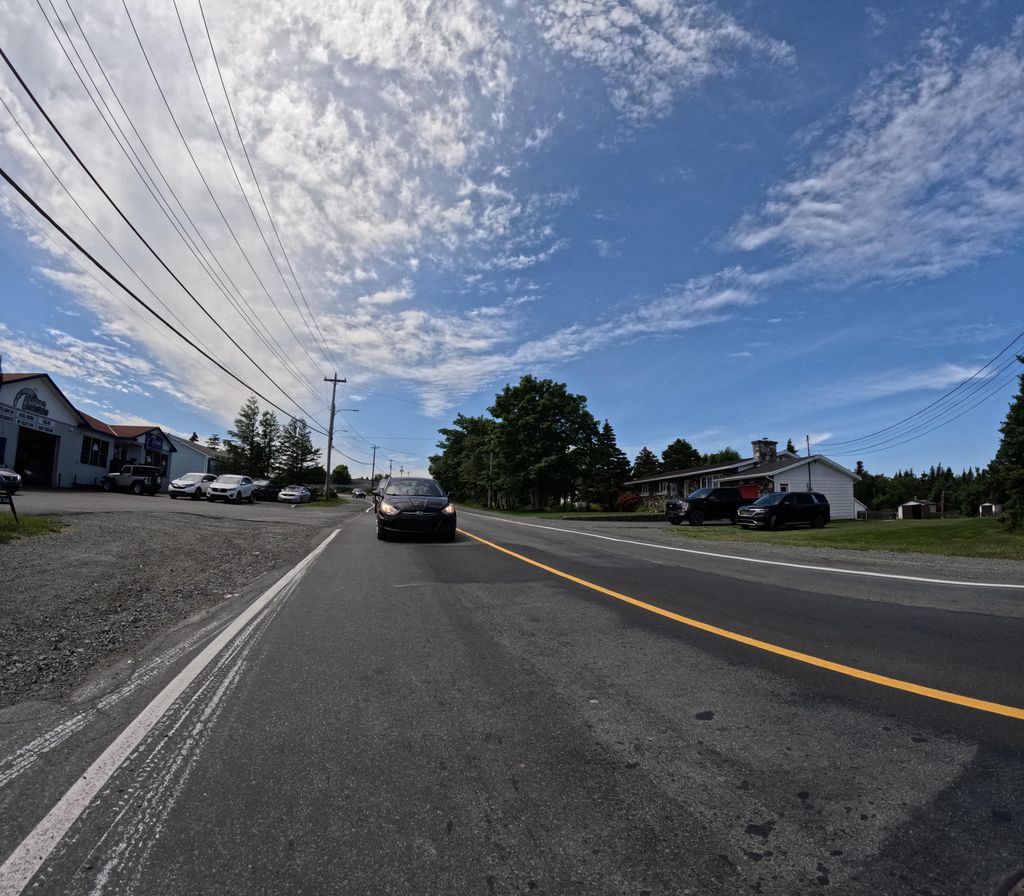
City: st_johns